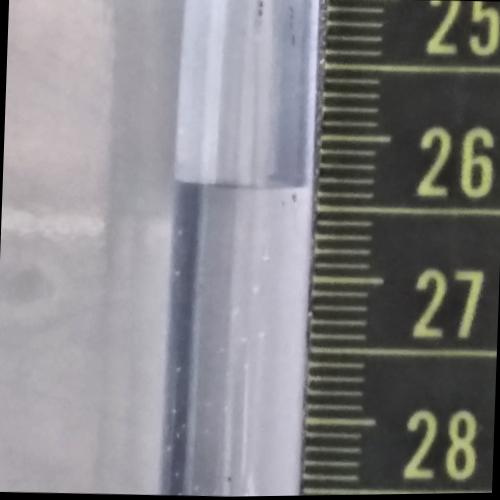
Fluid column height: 26.4 cm